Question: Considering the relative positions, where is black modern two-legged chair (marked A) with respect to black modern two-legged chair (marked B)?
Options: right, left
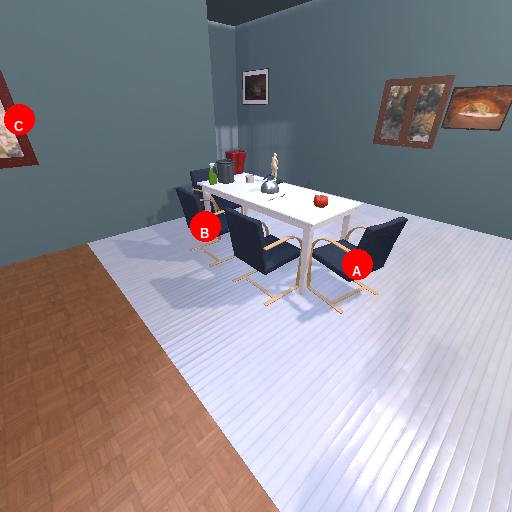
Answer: right